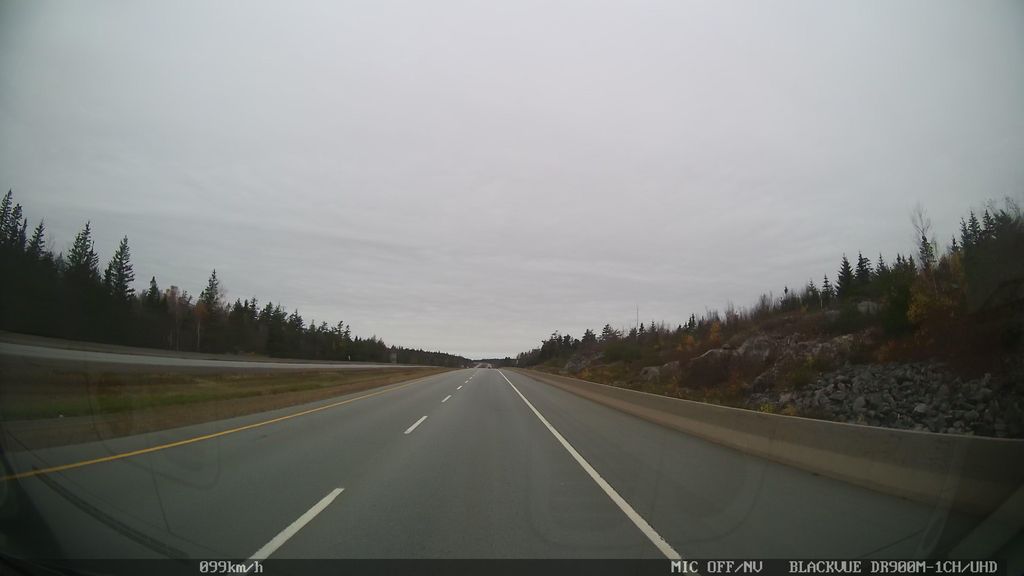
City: halifax